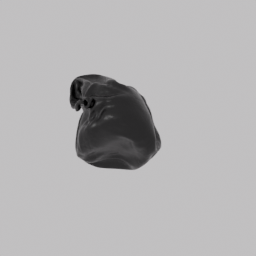
Label: tools